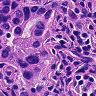
Metastatic tissue present: yes